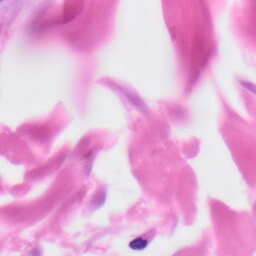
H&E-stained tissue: Skin